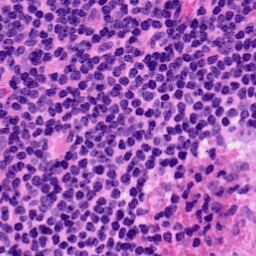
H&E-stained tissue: LymphNode